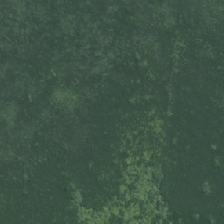
Land cover: deciduous_hardwood